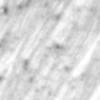
Label: change